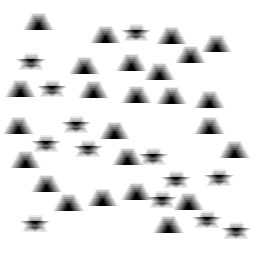
Squares: 0
Triangles: 25
Stars: 13
Total shapes: 38